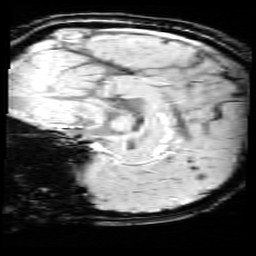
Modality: SWI
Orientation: sagittal
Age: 10
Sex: female
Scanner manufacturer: siemens
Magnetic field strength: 3 T
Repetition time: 0.027 s
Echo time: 0.02 s